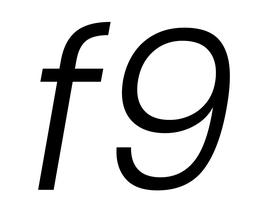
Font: Poppins-LightItalic